Question: I have some apps running api 19 does this impact if I just delete these old SDK built tools?

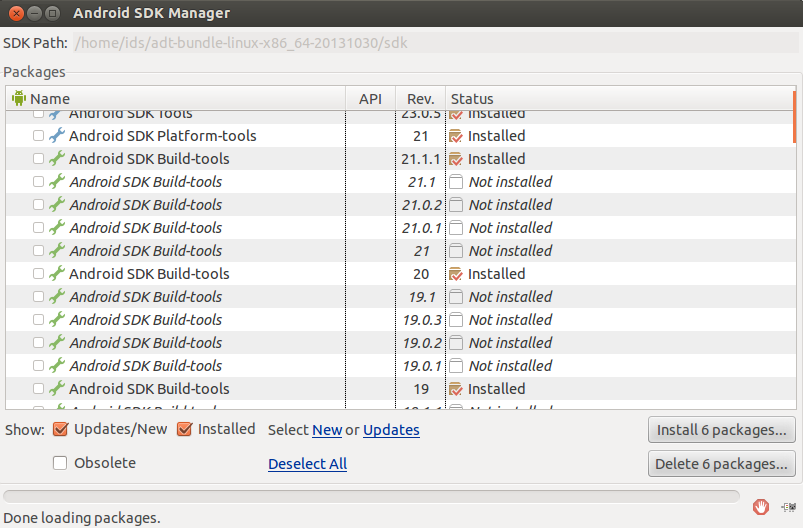
Answer: If your Apps are running on Rev. 19, you could delete everything below 19.
The question is - why would you want to delete them?
If you delete them and something stops working, you can just reinstall what you need via SDK Manager.